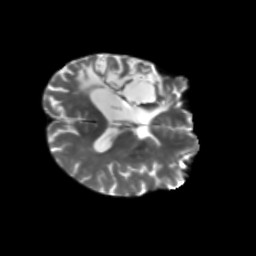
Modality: T2w
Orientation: axial
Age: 57
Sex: male
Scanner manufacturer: siemens
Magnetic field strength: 3 T
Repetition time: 5.25 s
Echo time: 0.08 s